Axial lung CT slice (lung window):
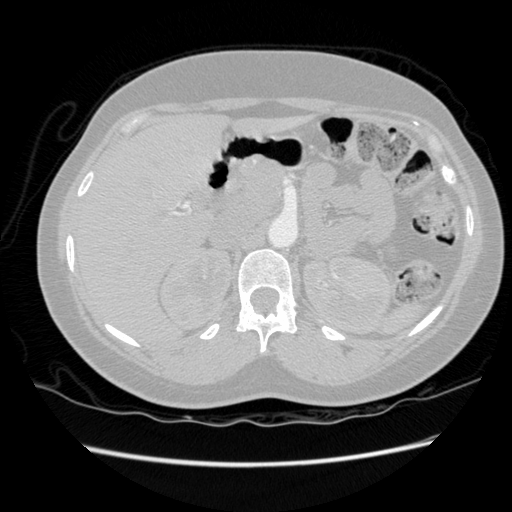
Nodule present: no